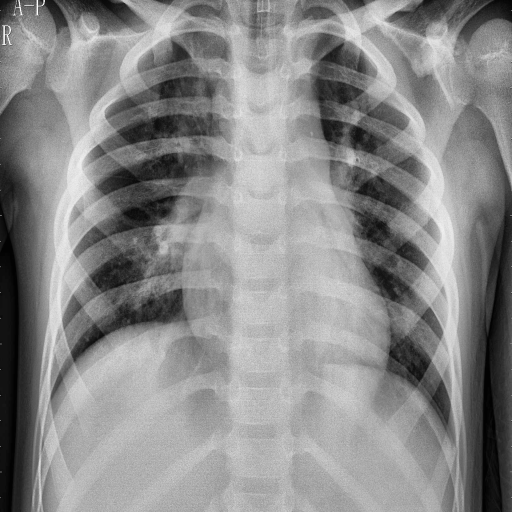
Finding: PNEUMONIA